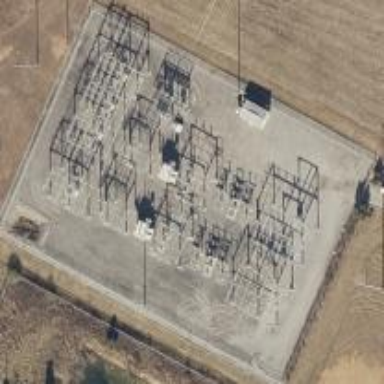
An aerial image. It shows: Distribution substation surrounded by fence.